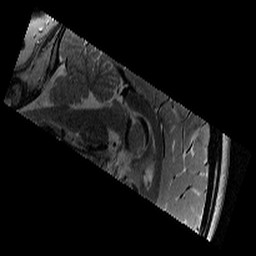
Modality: T2w
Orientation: sagittal
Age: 12
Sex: female
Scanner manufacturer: siemens
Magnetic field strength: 3 T
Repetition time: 9.23 s
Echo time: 0.067 s